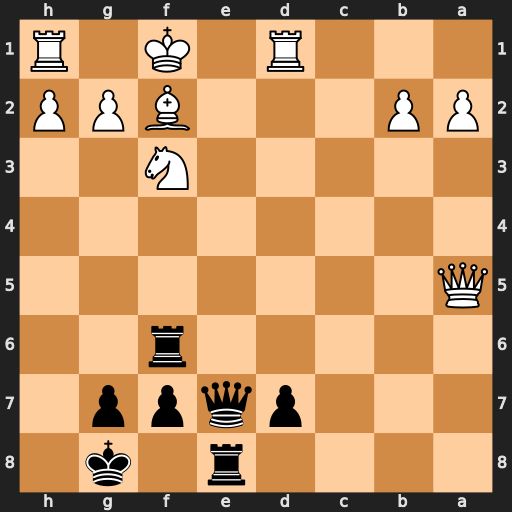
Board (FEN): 4r1k1/3pqpp1/5r2/Q7/8/5N2/PP3BPP/3R1K1R
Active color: b
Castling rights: -
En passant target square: -
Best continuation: Qe2+ Kg1 Qxd1+